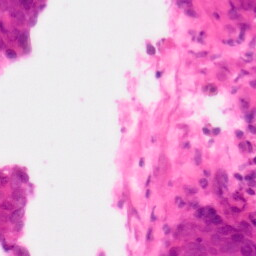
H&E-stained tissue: Colon